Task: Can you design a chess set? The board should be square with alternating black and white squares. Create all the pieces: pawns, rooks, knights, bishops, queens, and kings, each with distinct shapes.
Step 189:
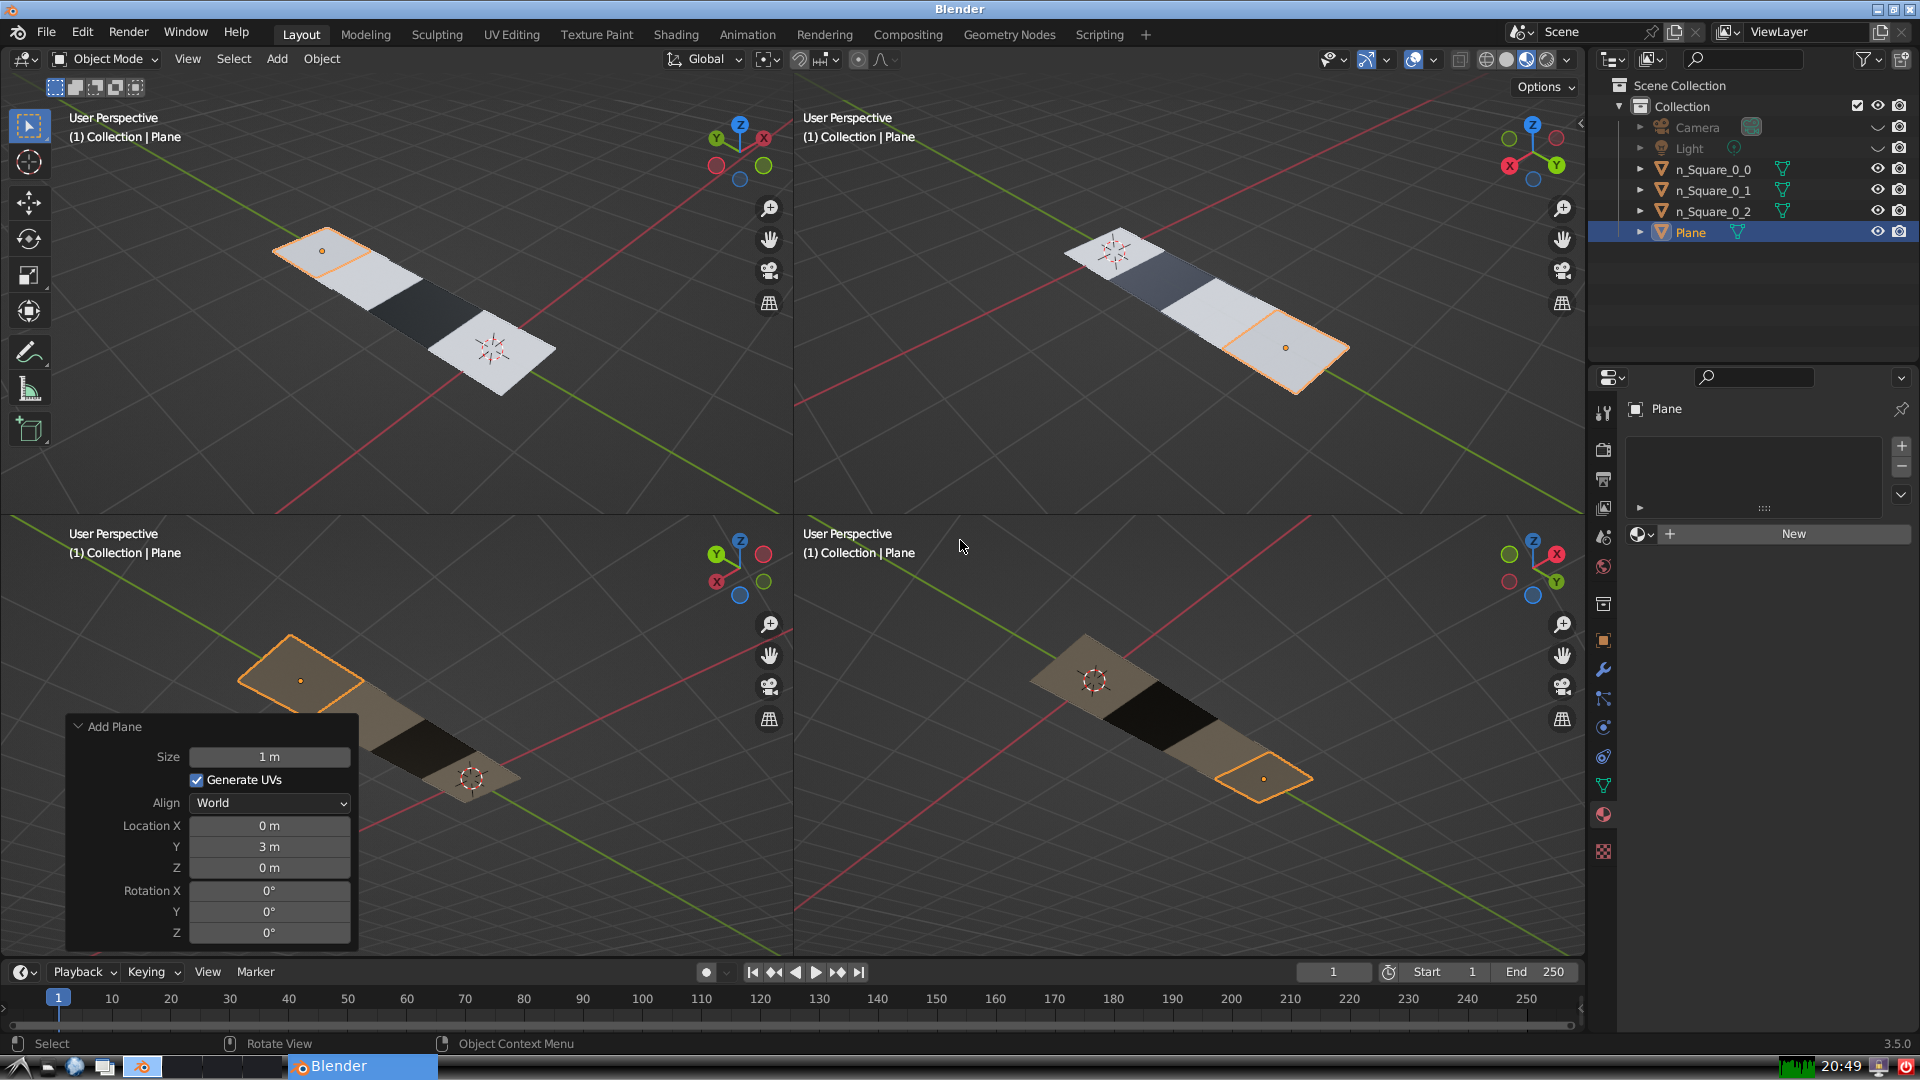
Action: {"mouse_move": [1608, 631]}